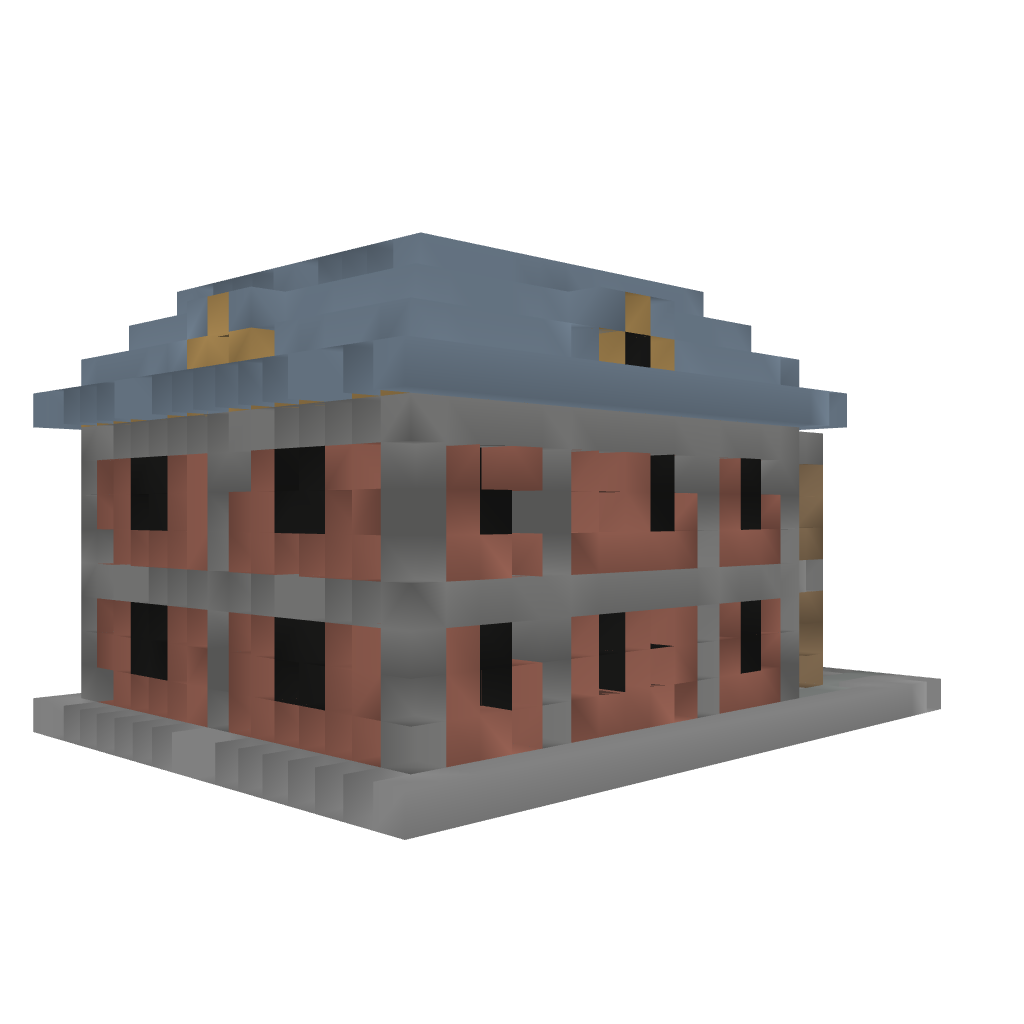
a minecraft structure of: House #1 By JJcash